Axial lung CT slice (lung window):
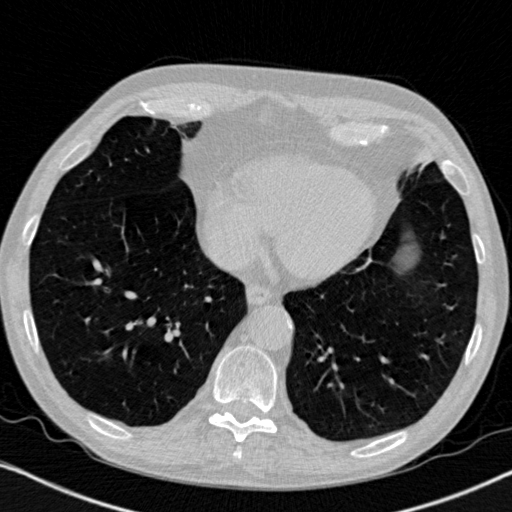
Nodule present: no